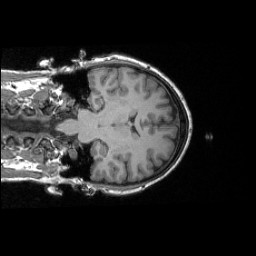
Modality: T1w
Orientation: coronal
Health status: healthy
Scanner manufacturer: siemens
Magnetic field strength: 3 T
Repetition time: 2.3 s
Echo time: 0.00287 s